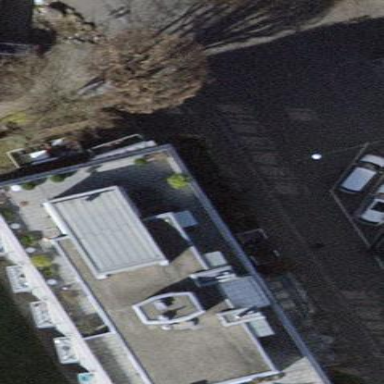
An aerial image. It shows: Building.